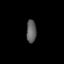
Tissue: lung
Cell type: Fibroblasts
Senescence score: 0.5405
Nuclear area (px): 224
Mean DAPI intensity: 95.348